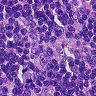
Metastatic tissue present: no